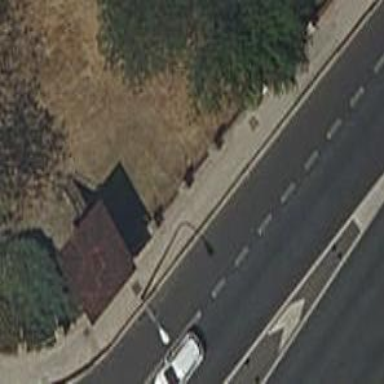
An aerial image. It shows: Footway made of paving stones.